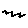
Label: zigzag